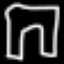
Label: pants